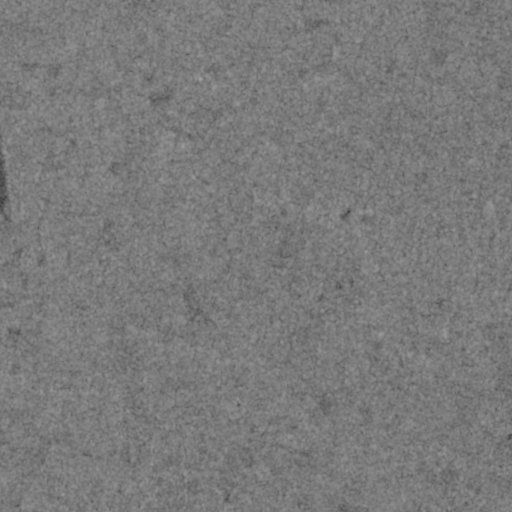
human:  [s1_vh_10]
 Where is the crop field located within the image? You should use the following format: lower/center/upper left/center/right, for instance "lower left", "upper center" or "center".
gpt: The crop field is located in the lower center of the image.
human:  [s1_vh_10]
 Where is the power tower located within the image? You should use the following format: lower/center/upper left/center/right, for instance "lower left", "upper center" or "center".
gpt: The power tower is located in the upper left of the image.
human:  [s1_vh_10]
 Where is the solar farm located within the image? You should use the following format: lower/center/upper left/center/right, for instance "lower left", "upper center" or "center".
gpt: The solar farm is located in the upper right of the image.
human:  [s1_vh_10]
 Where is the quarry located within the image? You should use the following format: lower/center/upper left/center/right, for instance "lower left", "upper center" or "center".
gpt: There is no quarry in the image.

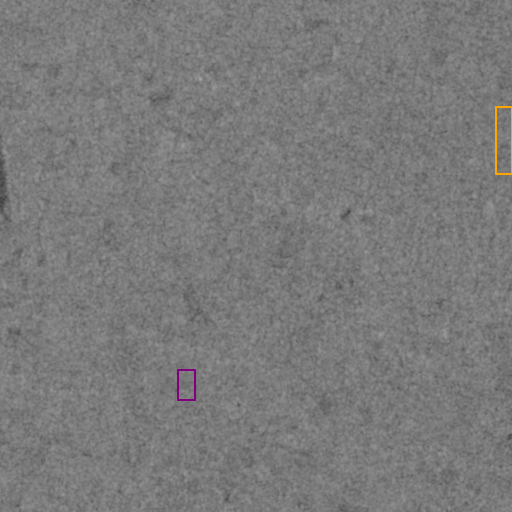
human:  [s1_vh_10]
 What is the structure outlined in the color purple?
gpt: The structure outlined in purple is a crop field.
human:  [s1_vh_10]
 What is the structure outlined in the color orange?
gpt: The structure outlined in orange is a solar farm.
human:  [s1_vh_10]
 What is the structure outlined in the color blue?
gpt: There is no blue outline.